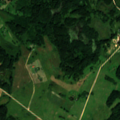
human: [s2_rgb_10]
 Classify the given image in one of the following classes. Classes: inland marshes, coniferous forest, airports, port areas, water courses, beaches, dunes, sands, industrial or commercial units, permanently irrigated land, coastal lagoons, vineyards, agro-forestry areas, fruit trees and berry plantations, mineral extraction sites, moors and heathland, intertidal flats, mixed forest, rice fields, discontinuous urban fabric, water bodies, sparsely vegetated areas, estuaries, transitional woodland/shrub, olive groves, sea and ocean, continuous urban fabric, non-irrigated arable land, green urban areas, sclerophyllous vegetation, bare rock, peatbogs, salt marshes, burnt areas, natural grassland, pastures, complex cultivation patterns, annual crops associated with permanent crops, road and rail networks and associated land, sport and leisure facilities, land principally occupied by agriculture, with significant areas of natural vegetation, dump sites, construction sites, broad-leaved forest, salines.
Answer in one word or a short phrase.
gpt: pastures, complex cultivation patterns, land principally occupied by agriculture, with significant areas of natural vegetation, broad-leaved forest